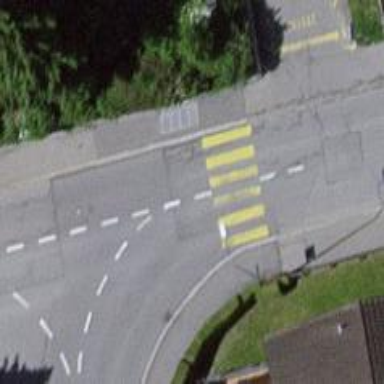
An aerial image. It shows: Zebra crossing on the road.